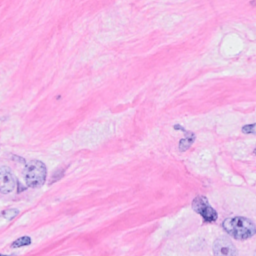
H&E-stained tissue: Breast